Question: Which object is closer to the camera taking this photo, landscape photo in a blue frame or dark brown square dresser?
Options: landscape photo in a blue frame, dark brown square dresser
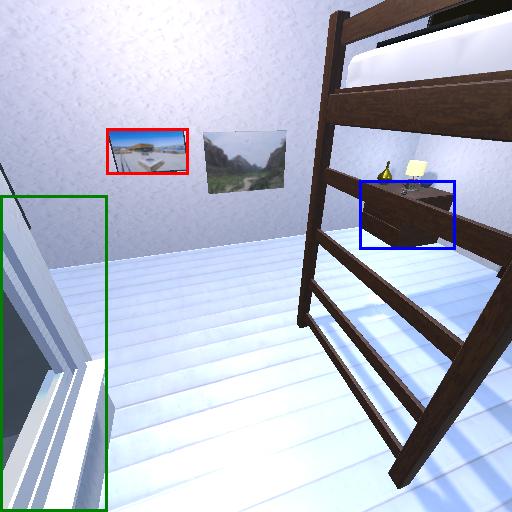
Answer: landscape photo in a blue frame